Interaction volume radius: 5 \u00c5
Interaction volume height: 10 \u00c5
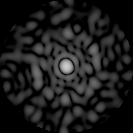
Disorder parameter: 0.8821